Field crop: maize
Growth stage: 1
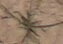
Species: lolium